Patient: sex M, age 69
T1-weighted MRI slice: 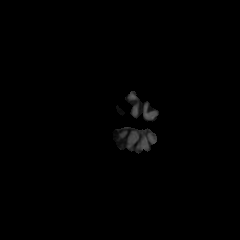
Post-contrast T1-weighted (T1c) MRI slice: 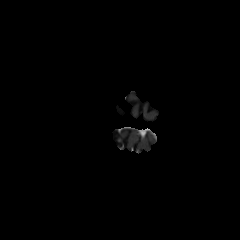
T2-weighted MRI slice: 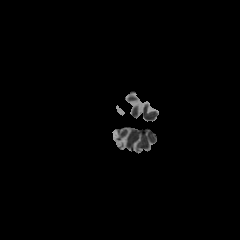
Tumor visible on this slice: no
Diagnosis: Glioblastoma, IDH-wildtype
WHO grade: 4